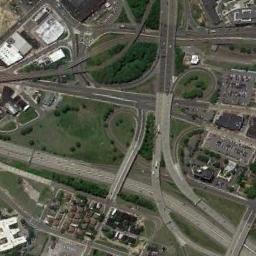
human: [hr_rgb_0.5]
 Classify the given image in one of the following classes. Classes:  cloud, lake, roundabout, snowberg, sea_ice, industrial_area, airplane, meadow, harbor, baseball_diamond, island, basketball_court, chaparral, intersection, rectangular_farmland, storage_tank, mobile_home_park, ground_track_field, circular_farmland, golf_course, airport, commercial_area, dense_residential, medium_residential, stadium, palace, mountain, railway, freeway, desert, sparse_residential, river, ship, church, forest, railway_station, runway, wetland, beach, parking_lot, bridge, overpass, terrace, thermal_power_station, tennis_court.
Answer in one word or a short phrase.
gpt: overpass